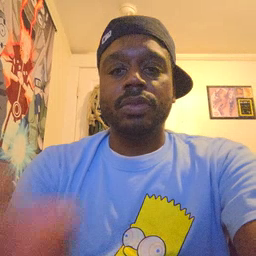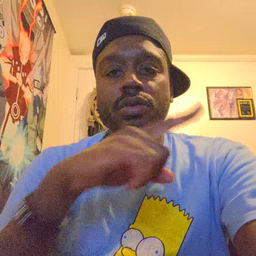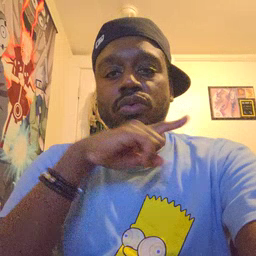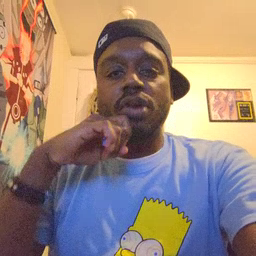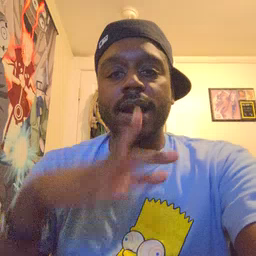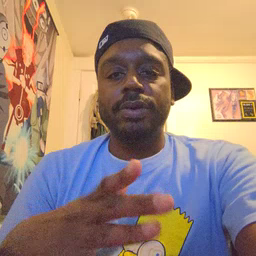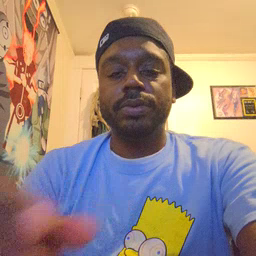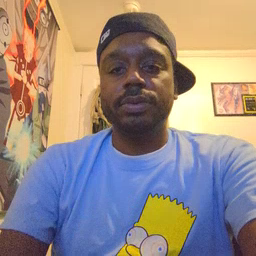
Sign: dryer